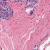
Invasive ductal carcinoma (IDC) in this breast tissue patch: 0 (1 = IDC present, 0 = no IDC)